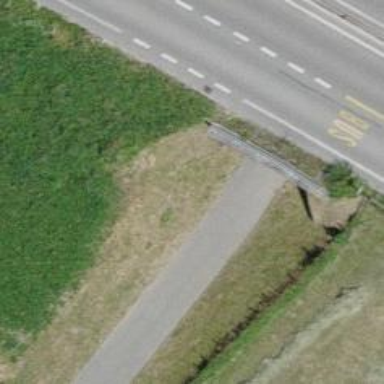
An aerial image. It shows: Cycle barrier.